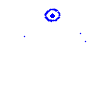
Particle: kaon